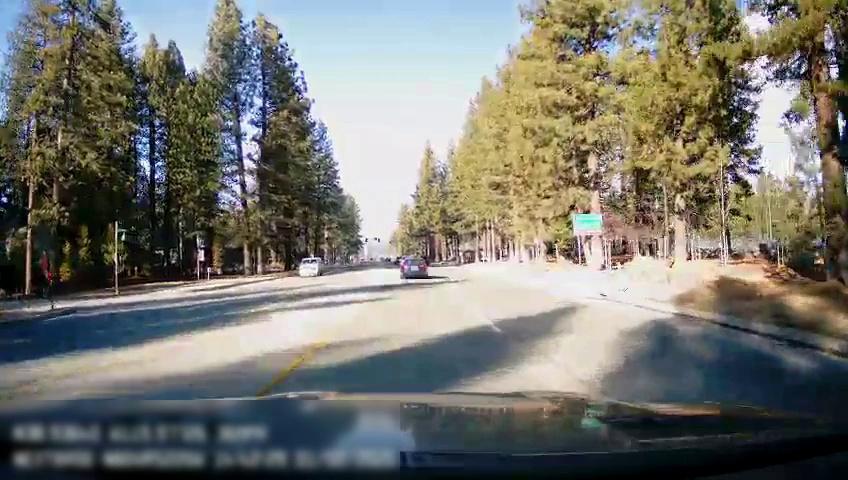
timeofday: Day
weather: Sunny
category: Drivable Space
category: Vehicles | SUV
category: Vehicles | Car
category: Lanes | Opposite Lane
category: Lanes | Current Lane
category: Lanes | Current Lane
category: Traffic | Signs